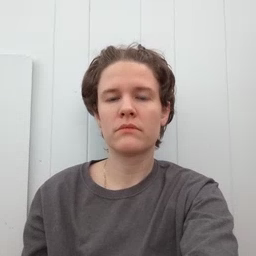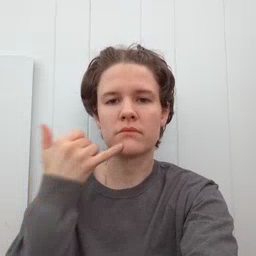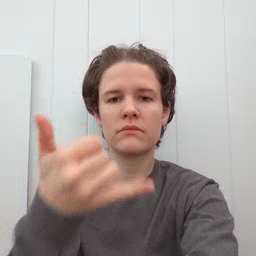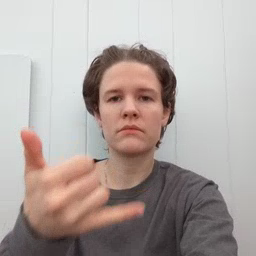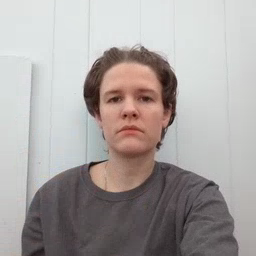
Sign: callonphone